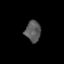
Tissue: prostate
Cell type: T cells
Senescence score: 0.3525
Nuclear area (px): 319
Mean DAPI intensity: 89.367